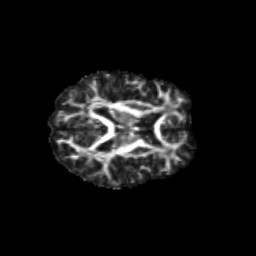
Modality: FA
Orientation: axial
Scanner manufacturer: siemens
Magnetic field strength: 3 T
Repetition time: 9.2 s
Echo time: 0.084 s